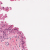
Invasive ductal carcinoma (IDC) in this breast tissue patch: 0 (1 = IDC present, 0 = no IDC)